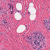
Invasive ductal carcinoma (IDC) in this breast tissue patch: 0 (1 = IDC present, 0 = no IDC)